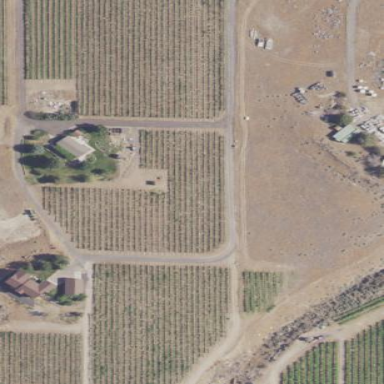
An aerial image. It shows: Vineyard where grapes are grown.